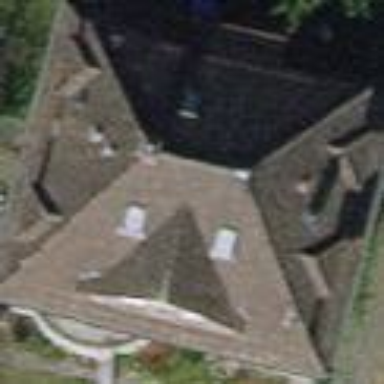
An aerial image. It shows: Detached building with mansard roof shape.